Field crop: maize
Growth stage: 1
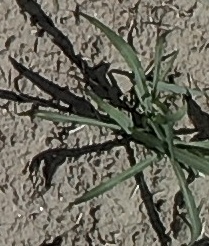
Species: sorghum